Question: I really have a problem, I have a VS 2010 solution and it suddenly stopped debugging for referenced projects, I just can debug the start up project but not the added as reference. This is weird because I created a new solution, added two projects and then I debugged in both successfully, did that in order to see if my VS config was wrong, but nop, It's something on this particular solution that is not allowing me to debug referenced projects.
I've read all possible solutions from this forum and other sources like Microsoft. If I go to menu Debug -> windows -> Modules the ones I want to debug are not in the list.
so, I read a Microsoft's page saying how to manually load symbols, I did the following:
> To specify a directory where symbol files are locatedOn the Tools menu, choose Options.In the Options dialog box, open the Debugging node and then click
Symbols.On the Symbols page, there is a box that states Symbol file (.pdb)
locations. Above the box are four icons.Click the folder icon.Editable text appears in the Symbol file (.pdb) locations box.Type the directory path. Statement completion helps you find the
correct format.If you are doing remote debugging, symbol files and symbol server
caches for managed code must be located on the remote computer. Symbol
files and symbol server caches for native code must be located on the
local computer.If you are using symbols on a remote symbol server, you can improve
performance by specifying a local directory that symbols can be copied
to. To do this, type a path in the Cache symbols in this directory
box. If you are debugging a program on a remote computer, the cache
directory refers to the directory on the remote computer.Click OK.
That didn't work, I still can't see the modules I want to load so.. any ideas my friends ?
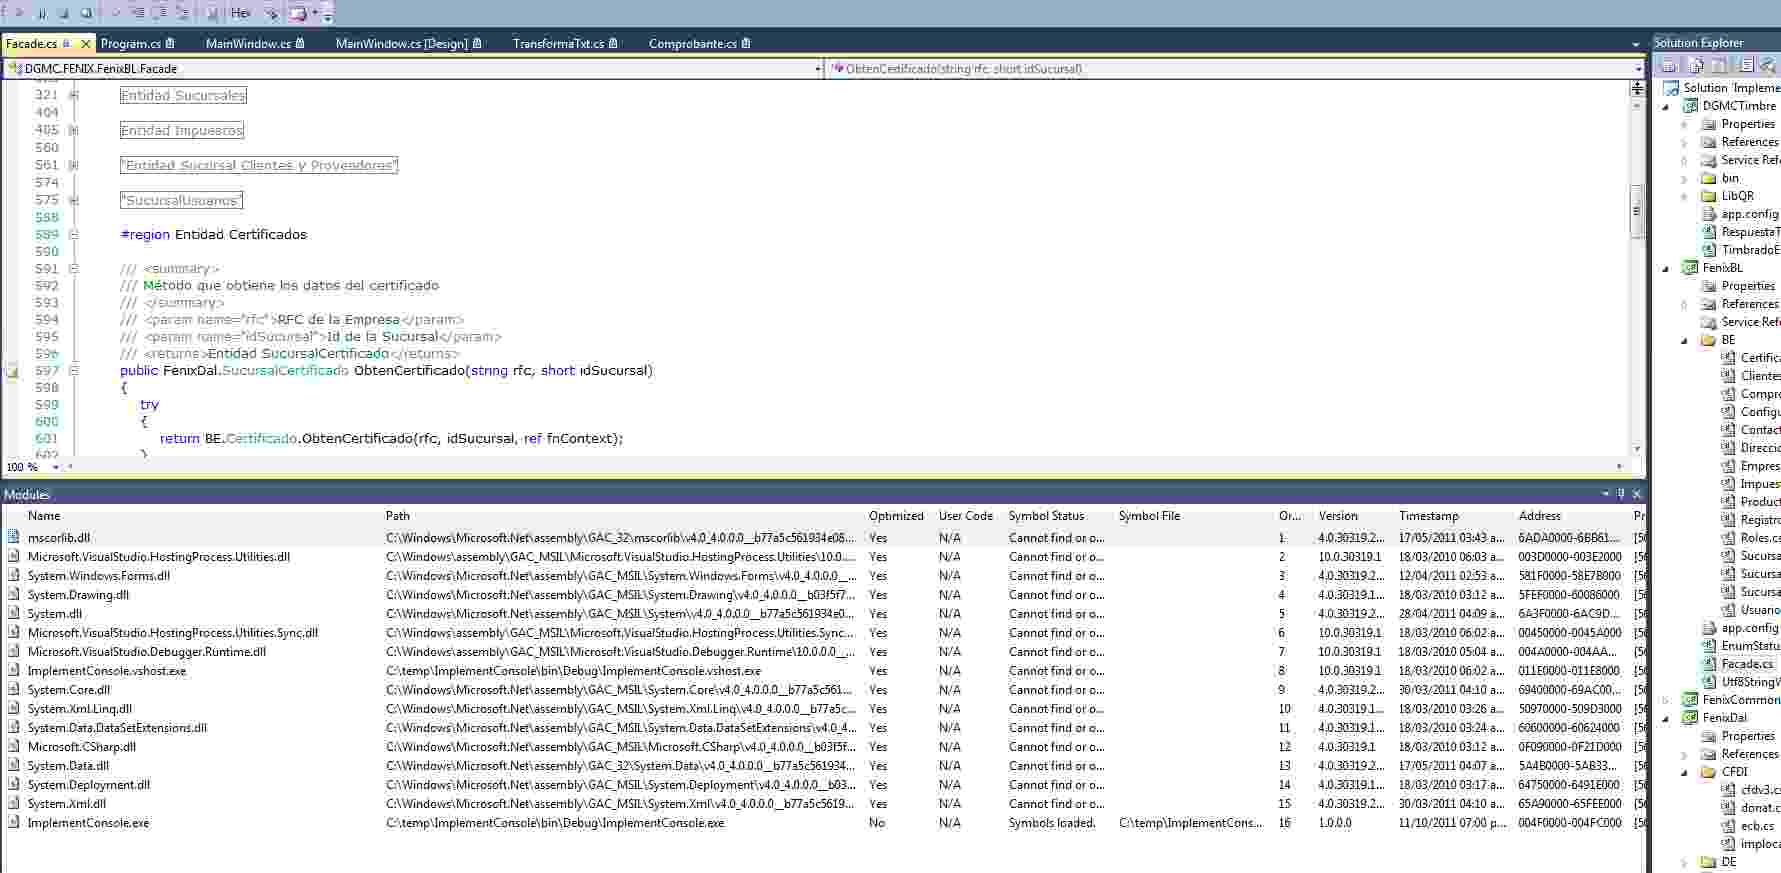
Answer: I solved, the answer might not be good I pretty sure but to tell the truth I had to uninstall and reinstall the application. Worked like a charm. I know, that takes a lot of time but I already spent time trying to solve the issue so ...